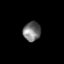
Tissue: prostate
Cell type: T cells
Senescence score: 0.3366
Nuclear area (px): 333
Mean DAPI intensity: 115.949